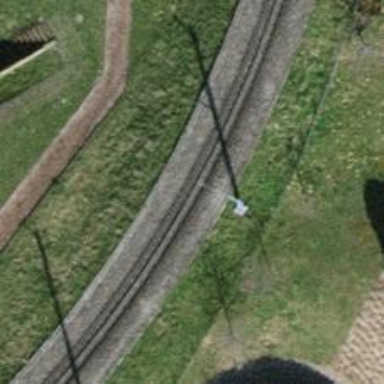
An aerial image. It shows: Narrow-gauge railway track with electrified contact line. The railway has one track.